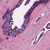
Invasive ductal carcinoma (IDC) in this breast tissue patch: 0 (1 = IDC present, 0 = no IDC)